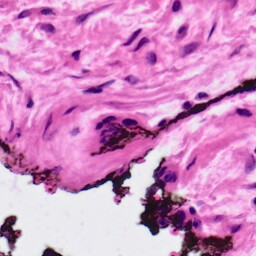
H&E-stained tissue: Ovarian